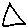
Label: triangle